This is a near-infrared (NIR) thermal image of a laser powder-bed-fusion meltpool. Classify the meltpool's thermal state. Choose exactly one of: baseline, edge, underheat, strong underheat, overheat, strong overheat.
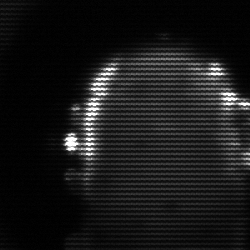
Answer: baseline